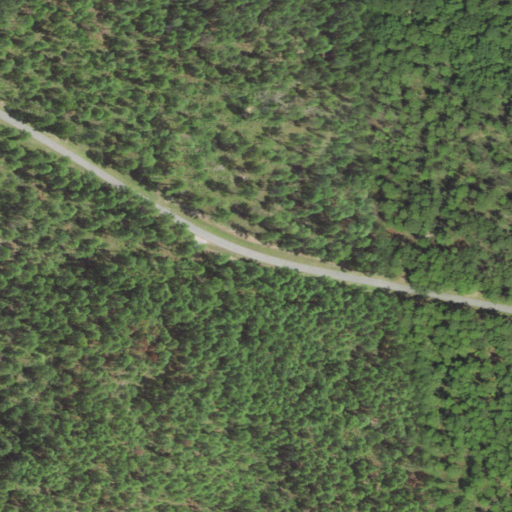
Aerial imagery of mountain in Louisiana named Bedstead Hill containing evergreen forest, shrub, open development, mixed forest, low intensity development, and medium intensity development